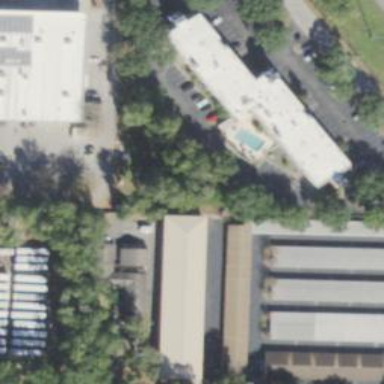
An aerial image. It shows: Commercial building.